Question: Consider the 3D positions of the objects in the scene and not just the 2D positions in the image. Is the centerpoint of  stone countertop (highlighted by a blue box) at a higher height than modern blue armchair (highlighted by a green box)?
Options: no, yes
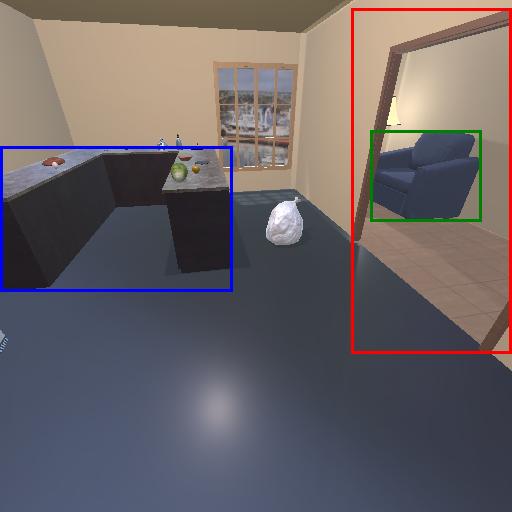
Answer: no